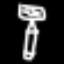
Label: pencil